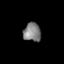
Tissue: lung
Cell type: Endothelial cells
Senescence score: 0.6072
Nuclear area (px): 324
Mean DAPI intensity: 125.951